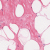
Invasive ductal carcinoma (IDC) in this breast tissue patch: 0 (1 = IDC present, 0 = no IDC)